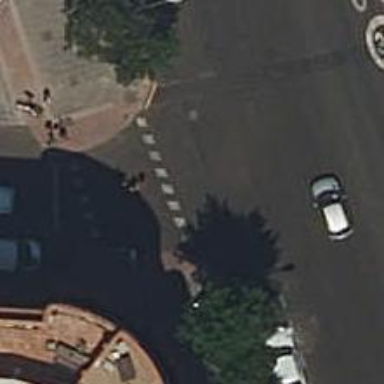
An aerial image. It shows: Road crossing with traffic signals.